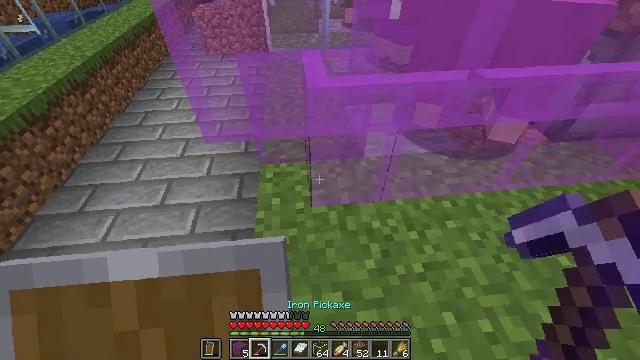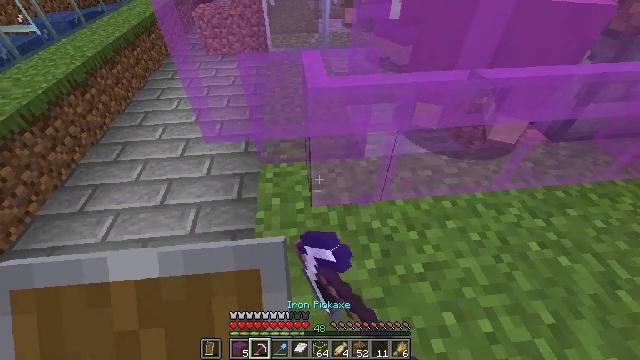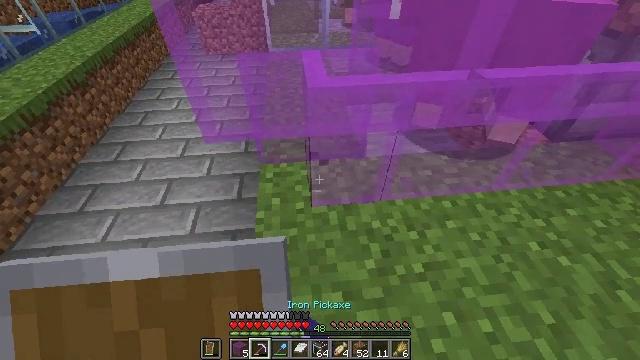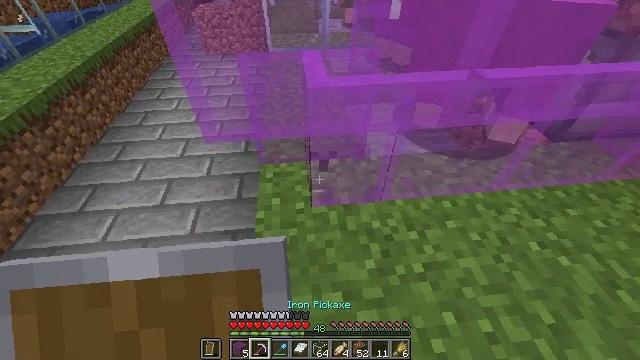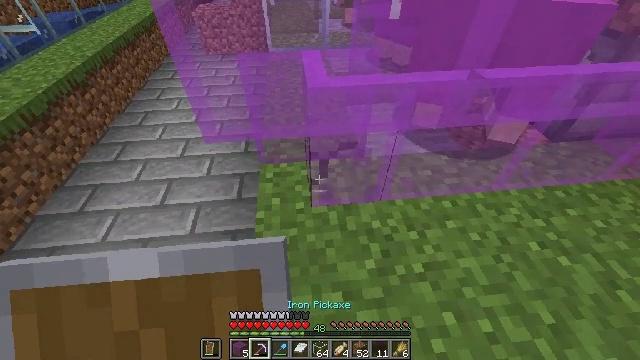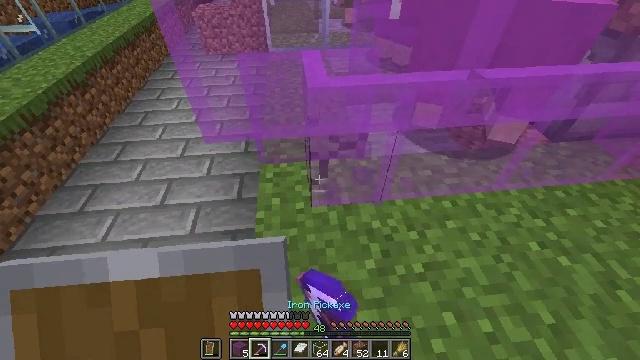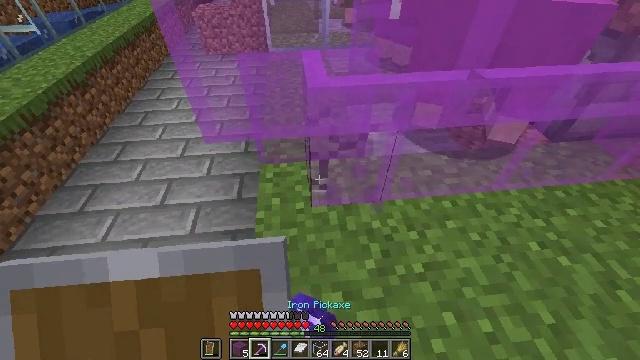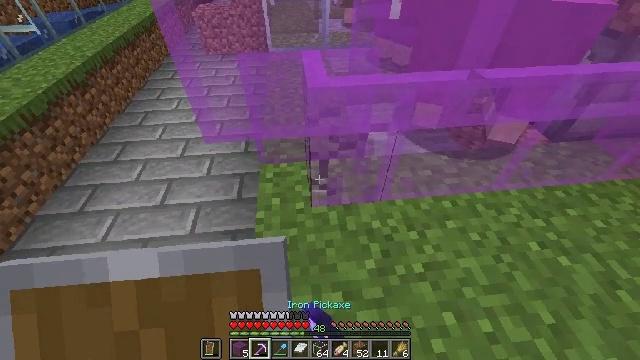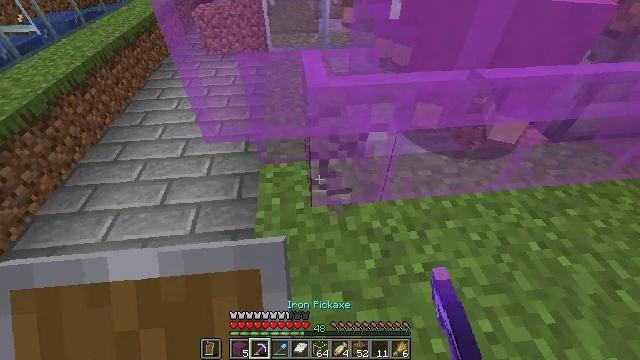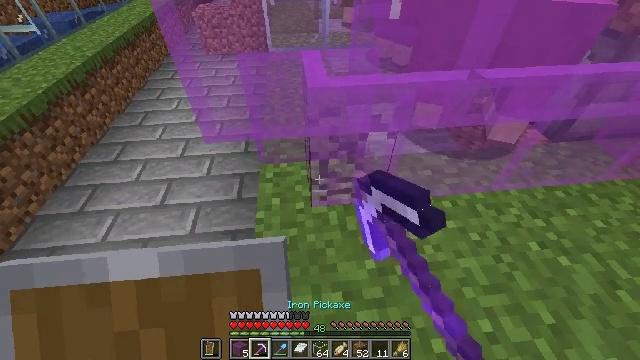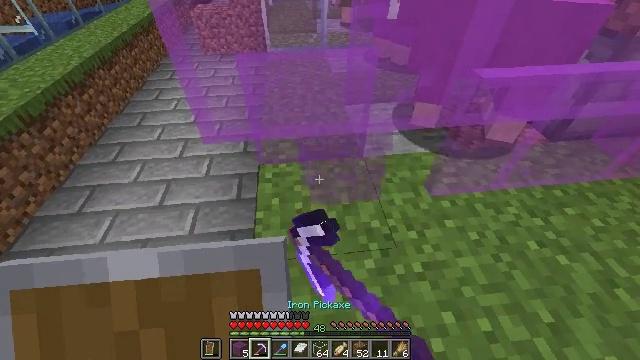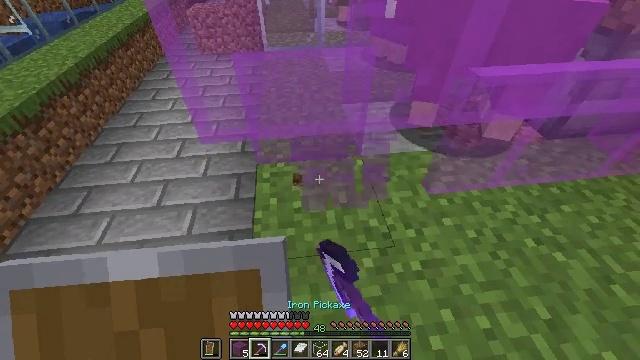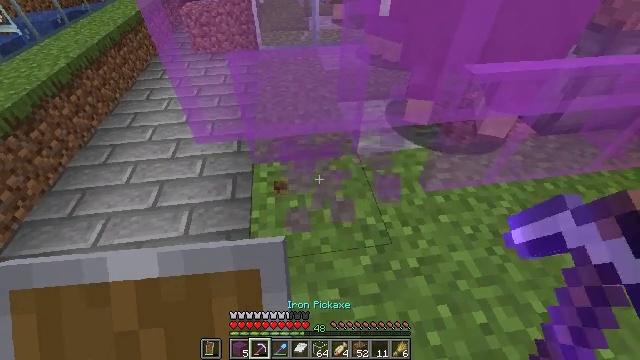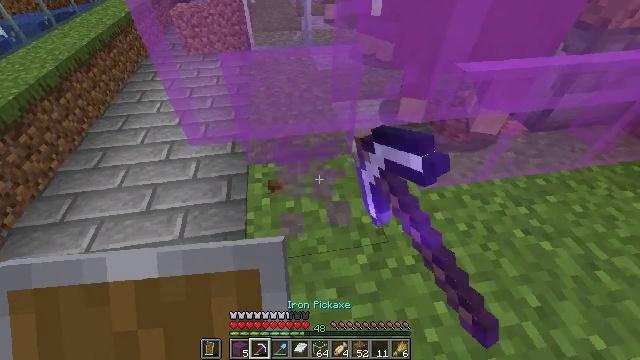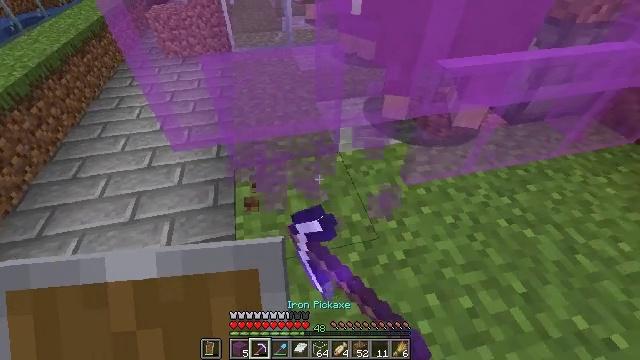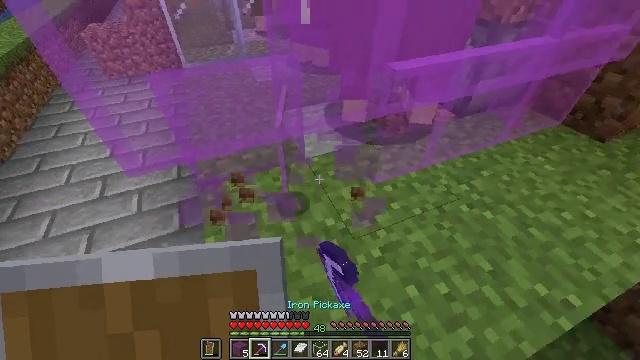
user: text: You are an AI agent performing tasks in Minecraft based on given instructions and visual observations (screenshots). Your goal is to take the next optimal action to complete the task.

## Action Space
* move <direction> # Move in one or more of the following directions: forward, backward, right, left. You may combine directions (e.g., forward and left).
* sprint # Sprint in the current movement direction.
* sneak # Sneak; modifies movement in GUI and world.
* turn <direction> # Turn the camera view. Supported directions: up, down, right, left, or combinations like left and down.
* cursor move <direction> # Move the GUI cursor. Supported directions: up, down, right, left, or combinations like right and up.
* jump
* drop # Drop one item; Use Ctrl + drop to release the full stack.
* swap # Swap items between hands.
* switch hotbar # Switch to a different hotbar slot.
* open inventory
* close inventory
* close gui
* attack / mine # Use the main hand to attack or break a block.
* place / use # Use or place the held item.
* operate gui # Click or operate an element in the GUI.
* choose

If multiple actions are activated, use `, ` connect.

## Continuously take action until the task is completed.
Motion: motion action
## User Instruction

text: Break the magenta stained glass pane.
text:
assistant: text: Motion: attack / mine
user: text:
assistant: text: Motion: attack / mine
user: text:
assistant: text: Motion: attack / mine
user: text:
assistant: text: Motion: attack / mine
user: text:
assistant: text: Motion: attack / mine
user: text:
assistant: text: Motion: attack / mine
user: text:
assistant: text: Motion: attack / mine
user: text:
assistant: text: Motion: attack / mine
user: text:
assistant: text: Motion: attack / mine
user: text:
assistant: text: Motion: attack / mine
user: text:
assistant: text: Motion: attack / mine
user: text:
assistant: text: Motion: turn right, attack / mine
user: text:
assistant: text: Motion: turn right, attack / mine
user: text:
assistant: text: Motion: turn right, attack / mine
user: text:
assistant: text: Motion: turn right and up, attack / mine
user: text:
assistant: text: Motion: turn right and up, attack / mine
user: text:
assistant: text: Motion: turn right and up, attack / mine
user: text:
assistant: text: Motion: turn right, attack / mine
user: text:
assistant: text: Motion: turn right, attack / mine
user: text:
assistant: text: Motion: attack / mine
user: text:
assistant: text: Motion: attack / mine
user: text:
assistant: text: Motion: attack / mine
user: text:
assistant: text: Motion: attack / mine
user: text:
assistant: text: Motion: attack / mine
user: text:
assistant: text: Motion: attack / mine
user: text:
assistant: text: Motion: attack / mine
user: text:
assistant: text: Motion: attack / mine
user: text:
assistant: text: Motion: attack / mine
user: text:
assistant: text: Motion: move forward, turn right, attack / mine
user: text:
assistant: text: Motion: move forward and move right, turn right, attack / mine